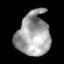
Tissue: prostate
Cell type: T cells
Senescence score: 0.3432
Nuclear area (px): 1415
Mean DAPI intensity: 160.525